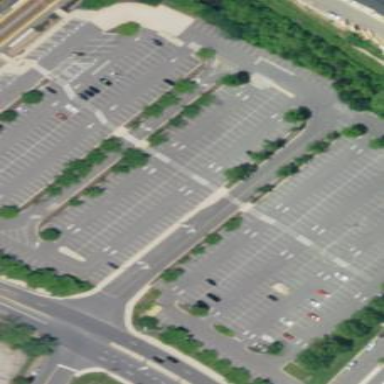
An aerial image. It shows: Parking area with surface parking facilities and park and ride service available.